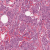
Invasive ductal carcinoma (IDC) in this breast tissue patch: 1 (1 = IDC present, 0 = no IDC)